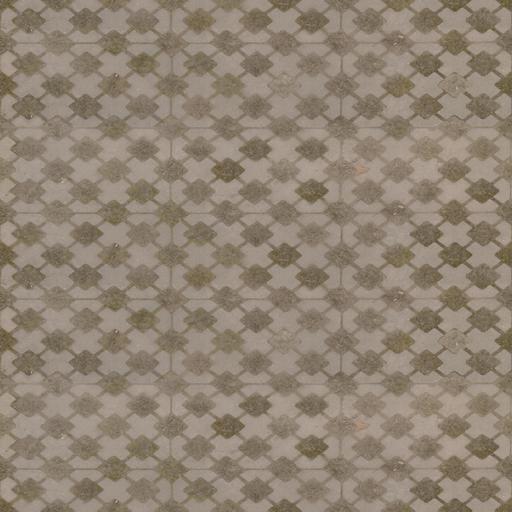
Tags: cobblestone pavement paving stones